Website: lowes
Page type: account-selection
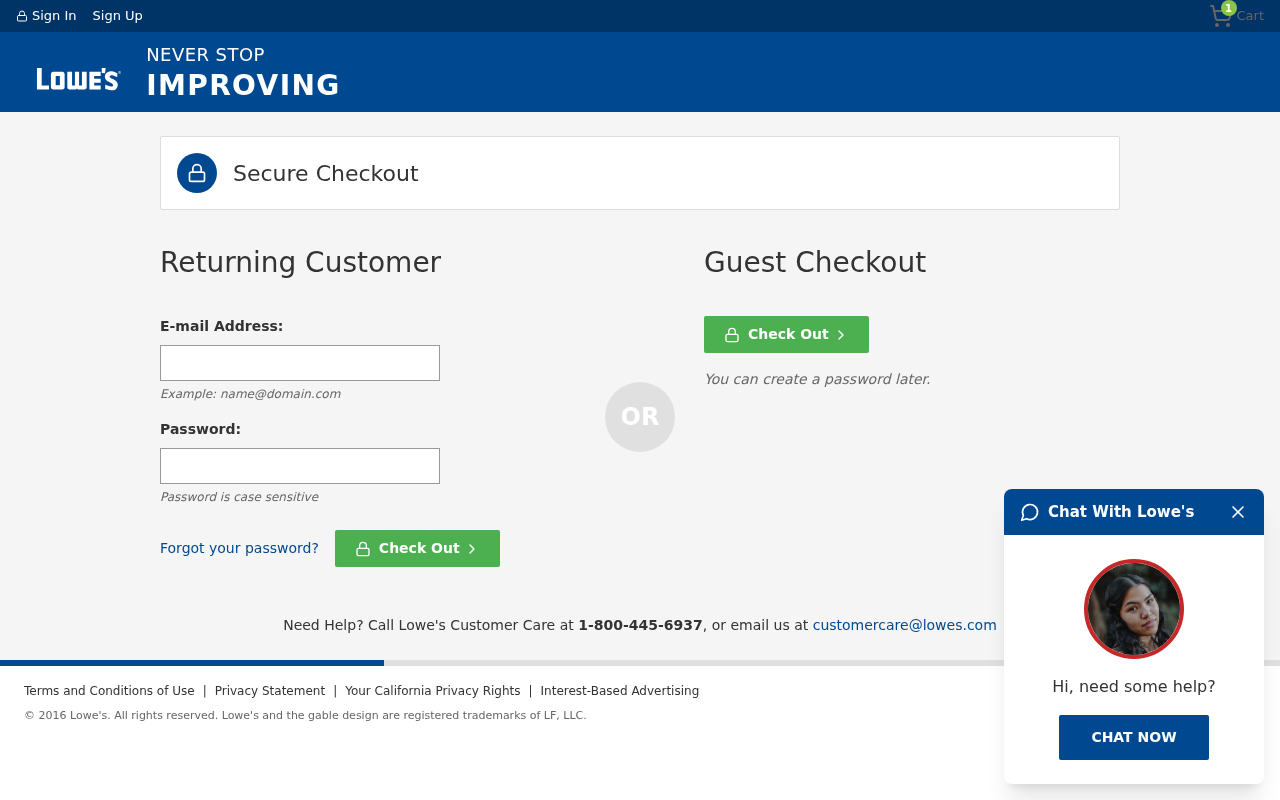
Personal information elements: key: PII_LOGIN_USERNAME
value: cbell608
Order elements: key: ORDER_NUM_ITEMS
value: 1